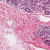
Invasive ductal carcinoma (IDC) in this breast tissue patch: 0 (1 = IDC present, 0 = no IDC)